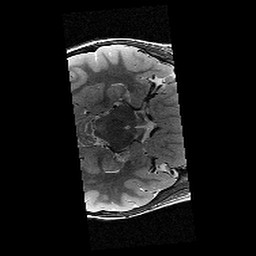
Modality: T2w
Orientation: axial
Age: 9
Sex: male
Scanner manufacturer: siemens
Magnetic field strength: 3 T
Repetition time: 9.23 s
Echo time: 0.067 s